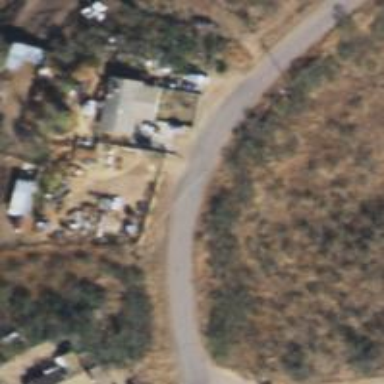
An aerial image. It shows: Residential road.